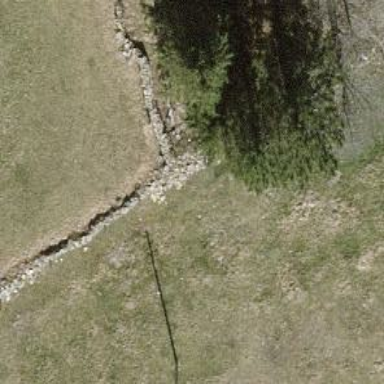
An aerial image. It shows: Wall made of dry stone.